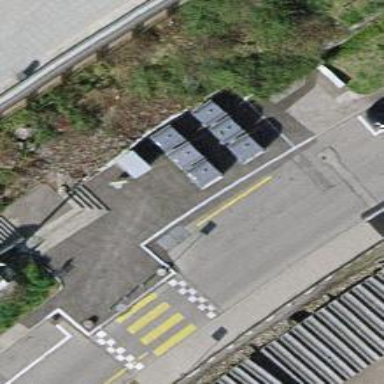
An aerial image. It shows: Recycling container for recycling.